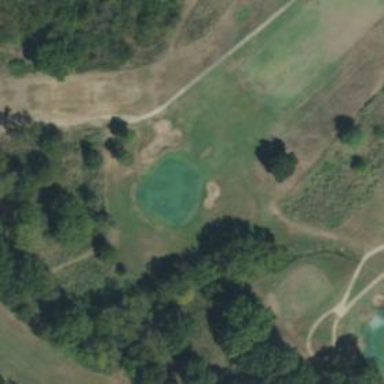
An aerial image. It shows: Golf hole.